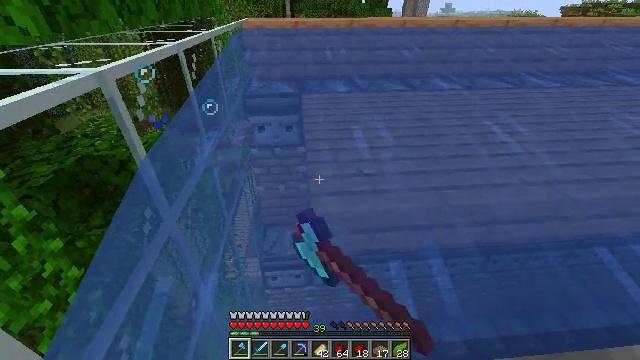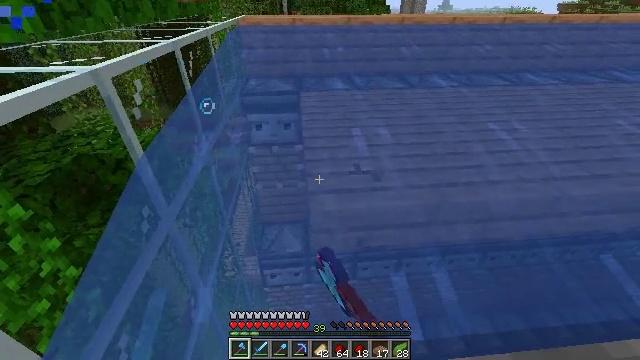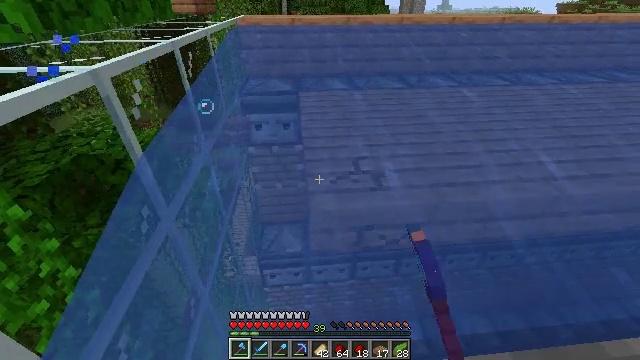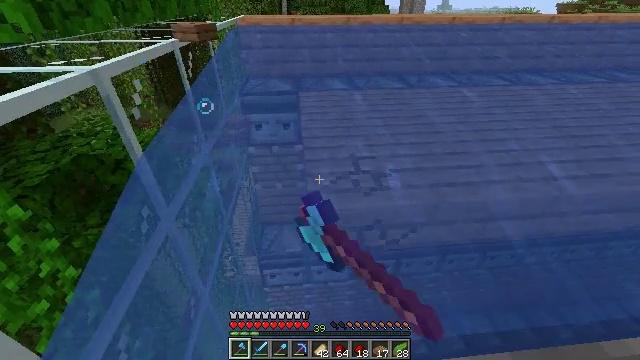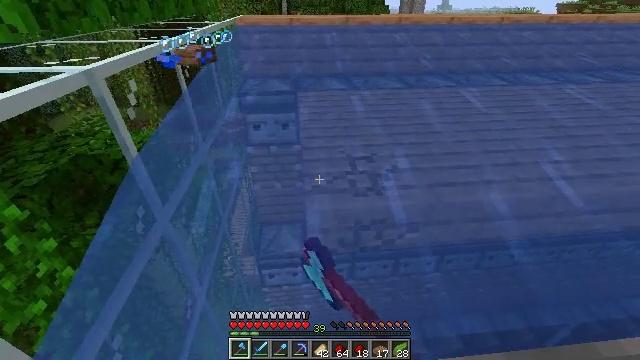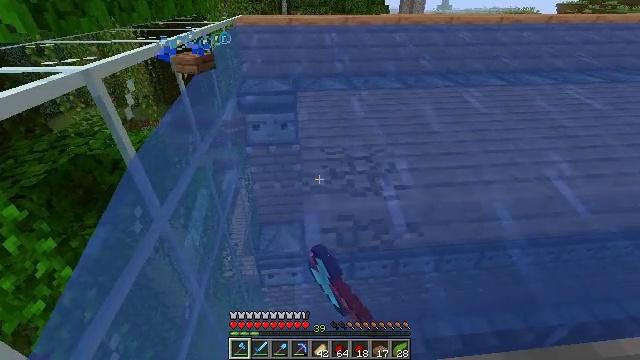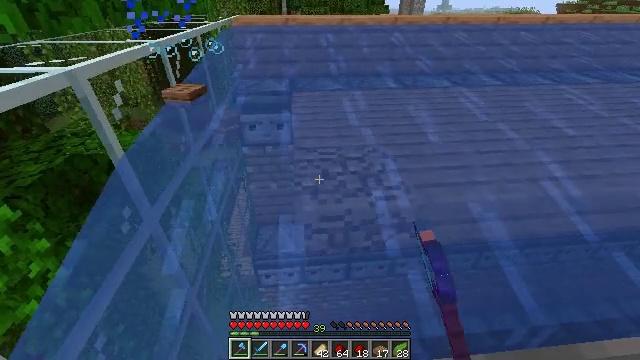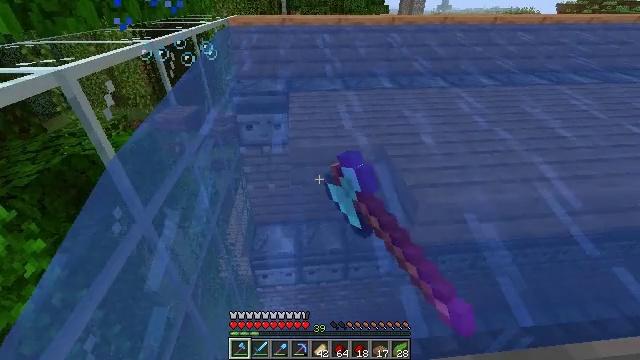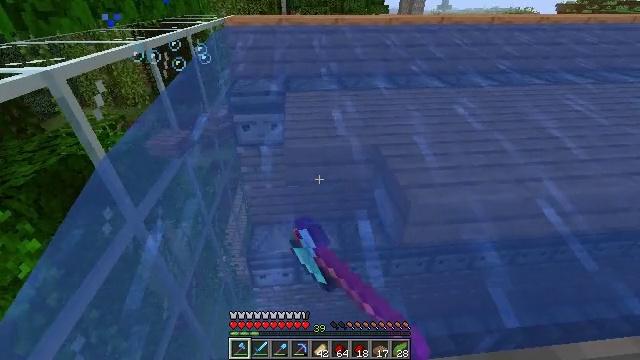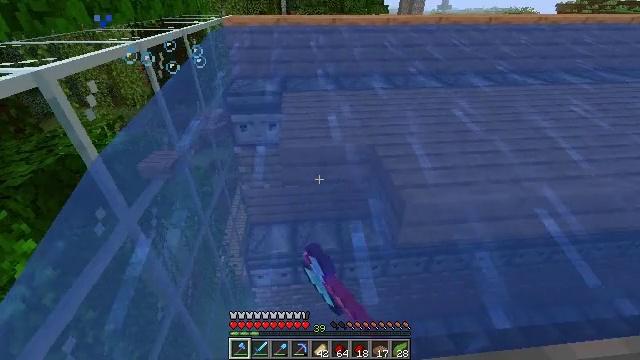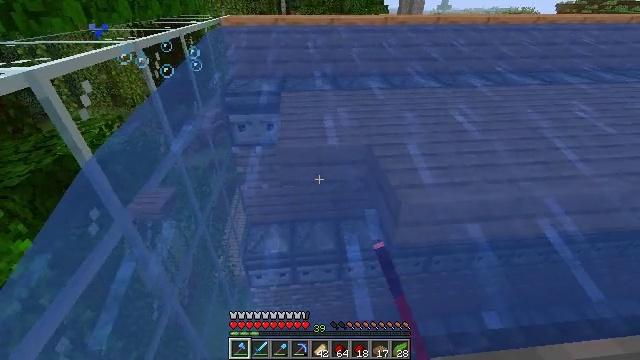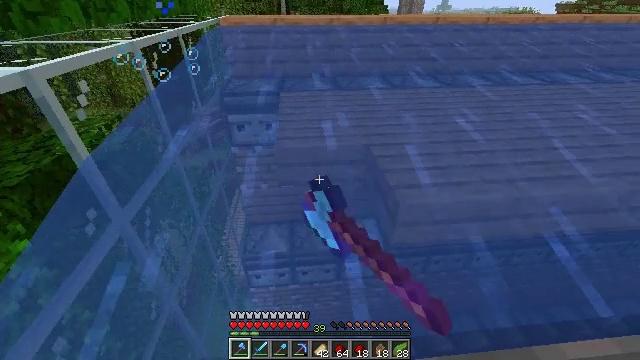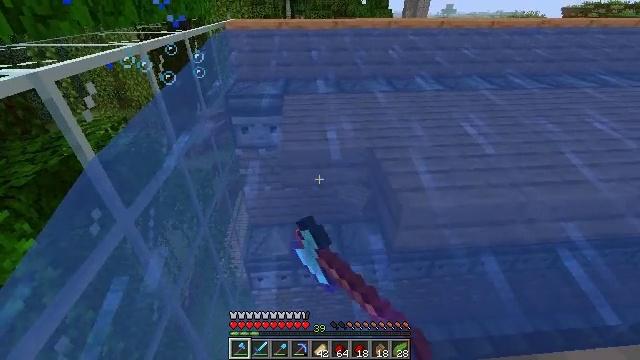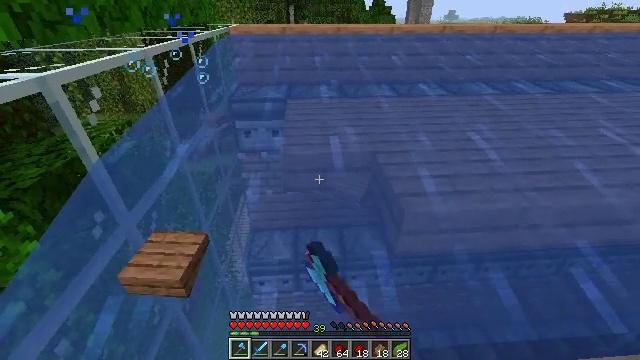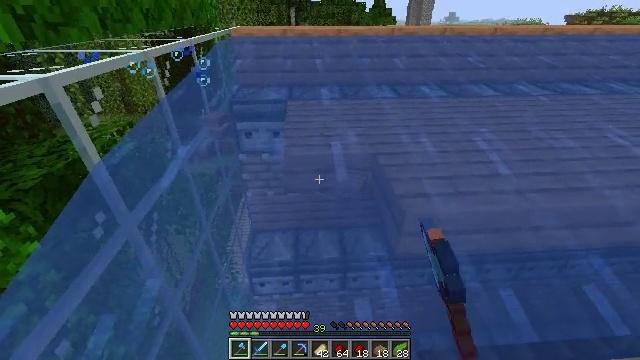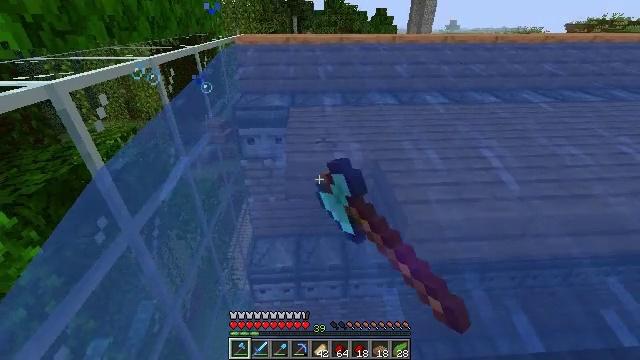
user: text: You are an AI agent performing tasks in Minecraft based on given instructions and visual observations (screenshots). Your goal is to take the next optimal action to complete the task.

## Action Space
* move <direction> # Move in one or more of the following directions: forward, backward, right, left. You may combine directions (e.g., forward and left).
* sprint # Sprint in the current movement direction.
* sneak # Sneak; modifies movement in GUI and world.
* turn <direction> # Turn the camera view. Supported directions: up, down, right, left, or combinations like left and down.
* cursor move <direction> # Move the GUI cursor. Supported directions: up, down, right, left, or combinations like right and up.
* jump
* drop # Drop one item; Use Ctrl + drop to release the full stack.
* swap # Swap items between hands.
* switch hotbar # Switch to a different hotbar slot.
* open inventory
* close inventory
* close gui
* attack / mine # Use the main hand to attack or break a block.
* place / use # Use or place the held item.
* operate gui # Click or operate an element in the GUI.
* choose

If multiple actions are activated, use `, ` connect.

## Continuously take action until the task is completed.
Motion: motion action
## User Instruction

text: Remove the jungle slab block.
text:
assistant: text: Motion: sneak, attack / mine
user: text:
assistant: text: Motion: sneak, attack / mine
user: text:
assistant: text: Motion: sneak, attack / mine
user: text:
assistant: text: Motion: move right, sneak, attack / mine
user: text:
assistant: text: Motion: move right, sneak, attack / mine
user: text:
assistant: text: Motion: move right, sneak, attack / mine
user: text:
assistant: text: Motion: move right, sneak, attack / mine
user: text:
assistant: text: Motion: move right, sneak, attack / mine
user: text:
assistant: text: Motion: sneak, attack / mine
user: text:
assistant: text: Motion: sneak, attack / mine
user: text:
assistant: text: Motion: sneak, attack / mine
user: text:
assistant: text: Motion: sneak, attack / mine
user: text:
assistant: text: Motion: sneak, attack / mine
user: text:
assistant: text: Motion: sneak, attack / mine
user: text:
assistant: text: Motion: sneak, turn up, attack / mine
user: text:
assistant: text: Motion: sneak, turn up, attack / mine
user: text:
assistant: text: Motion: sneak, turn up, attack / mine
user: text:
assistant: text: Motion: sneak, attack / mine
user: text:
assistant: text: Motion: sneak, attack / mine
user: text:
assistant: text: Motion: sneak, attack / mine
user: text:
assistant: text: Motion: sneak, attack / mine
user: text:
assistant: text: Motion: sneak, attack / mine
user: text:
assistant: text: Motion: sneak, attack / mine
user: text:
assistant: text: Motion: sneak, attack / mine
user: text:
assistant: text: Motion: sneak, attack / mine
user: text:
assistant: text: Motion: sneak, turn up, attack / mine
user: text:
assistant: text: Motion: sneak, attack / mine
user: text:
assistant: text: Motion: sneak, attack / mine
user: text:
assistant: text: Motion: sneak, attack / mine
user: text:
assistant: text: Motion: sneak, attack / mine